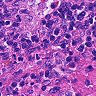
Metastatic tissue present: no